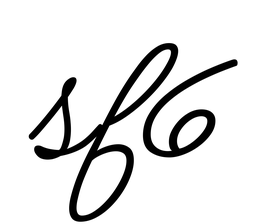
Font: MeowScript-Regular